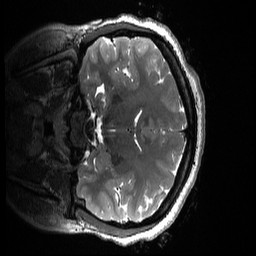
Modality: T2w
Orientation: coronal
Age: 21
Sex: female